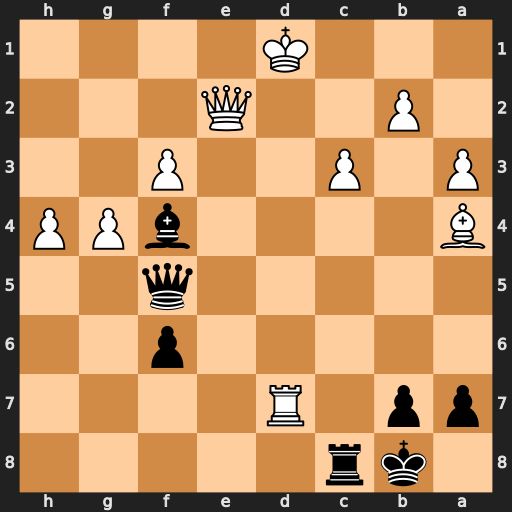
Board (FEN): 1kr5/pp1R4/5p2/5q2/B4bPP/P1P2P2/1P2Q3/3K4
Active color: b
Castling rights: -
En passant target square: -
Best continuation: Qb1#